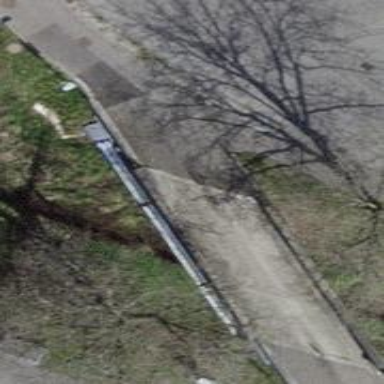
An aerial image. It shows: Bollard barrier.